七年级 · 算术
如图, 检测 5 个球, 其中超过标准的克数记为正数, 不足的克数记为负数. 从轻重的角度看, 哪个球最接近标准?( $\quad$ )

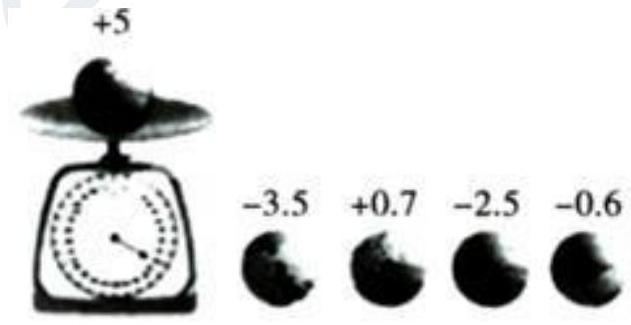
A. -3.5
B. +0.7
C. -2.5
D. -0.6
答案: D
解析:

【分析】

此题考查学生对正负数及绝对值的意义掌握, 解答此题首先要求出四个球标准的克数和低于标准的克数的绝对值进行比较. 由已知和要求, 只要求出超过标准的克数和低于标准的克数的绝对值,绝对值小的则是最接近标准的球.

【解答】

解：通过求五个排球的绝对值得：

$|-